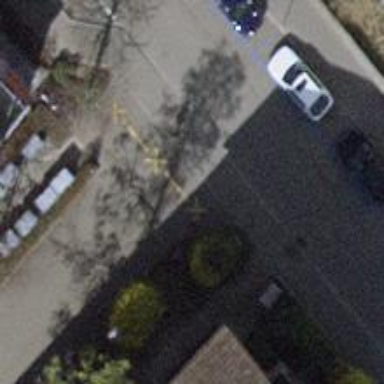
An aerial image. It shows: Bollard barrier.